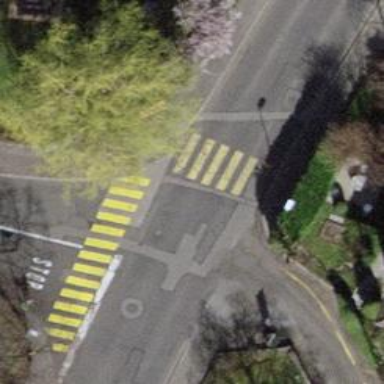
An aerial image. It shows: Uncontrolled zebra crossing on the road.